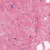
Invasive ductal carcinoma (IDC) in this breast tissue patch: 0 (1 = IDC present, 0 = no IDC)